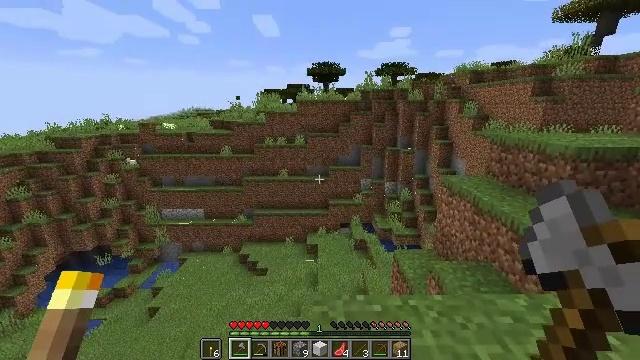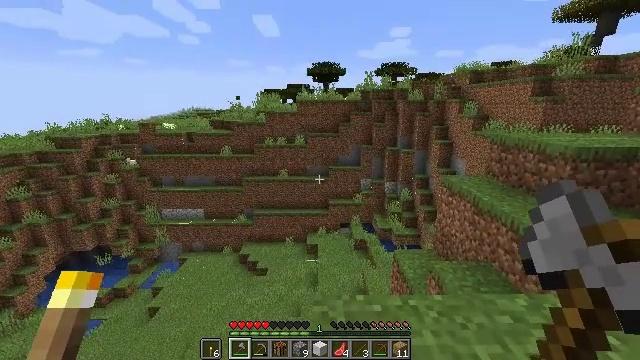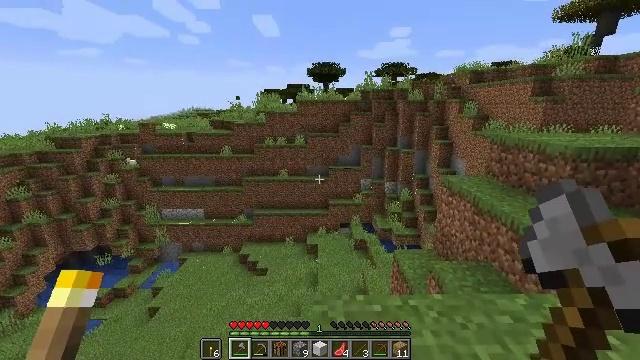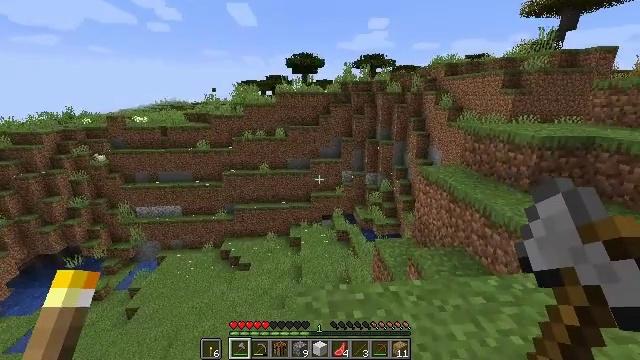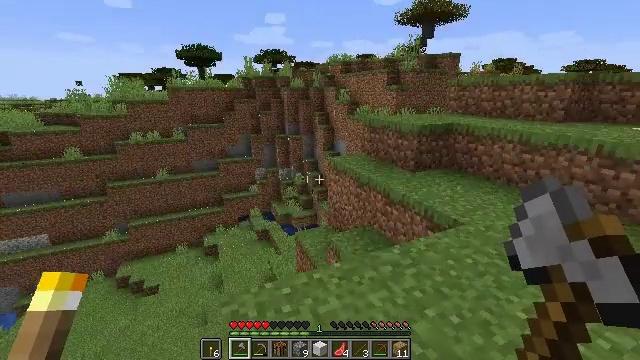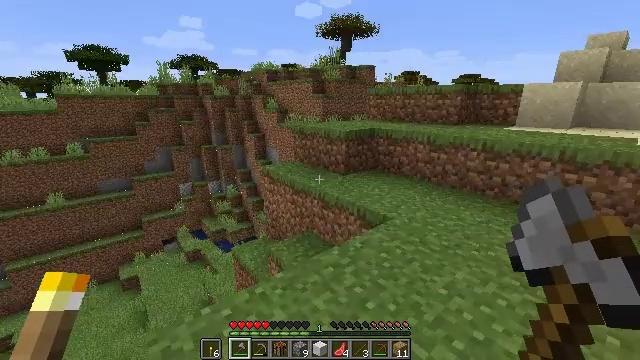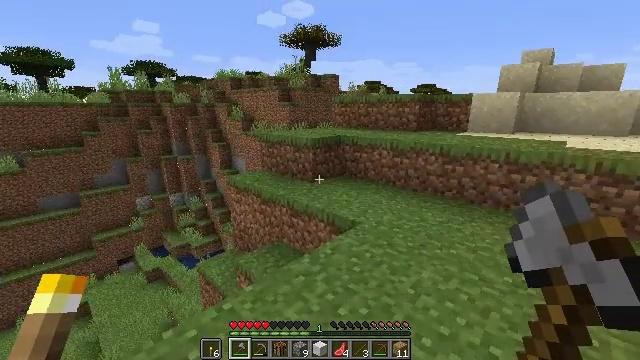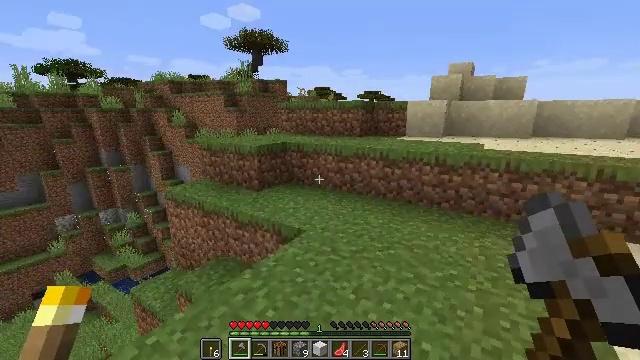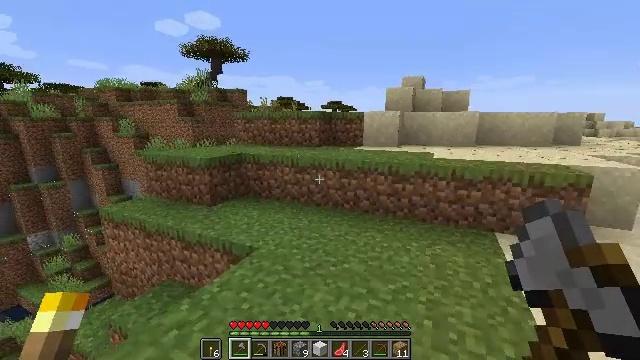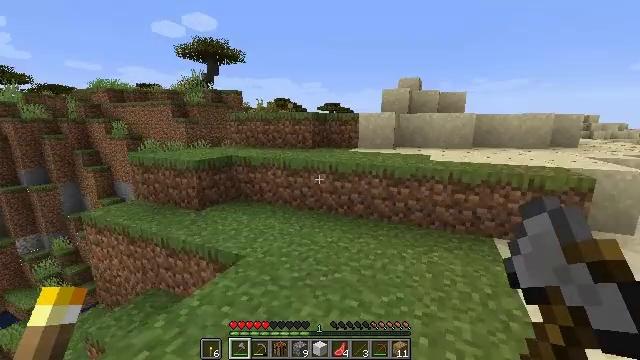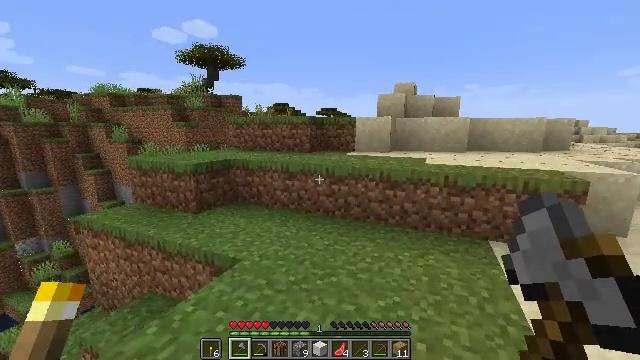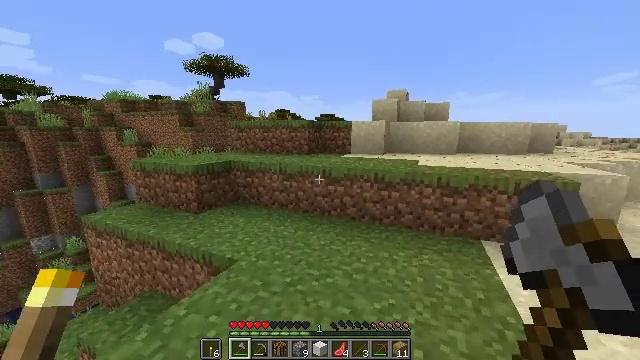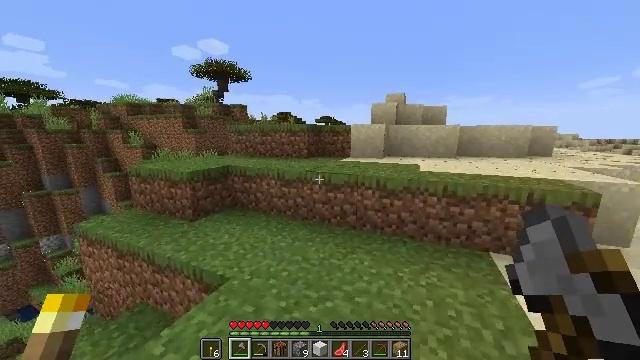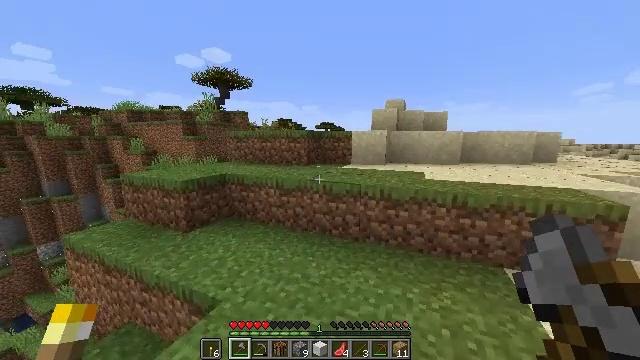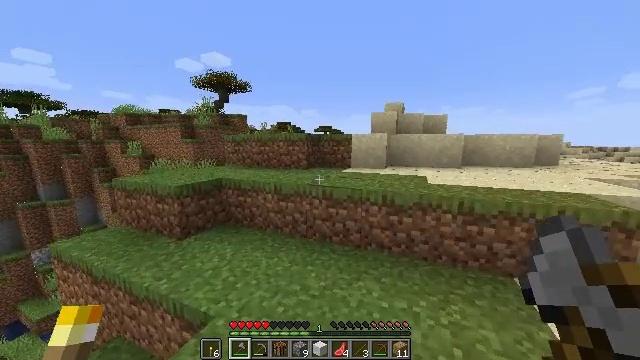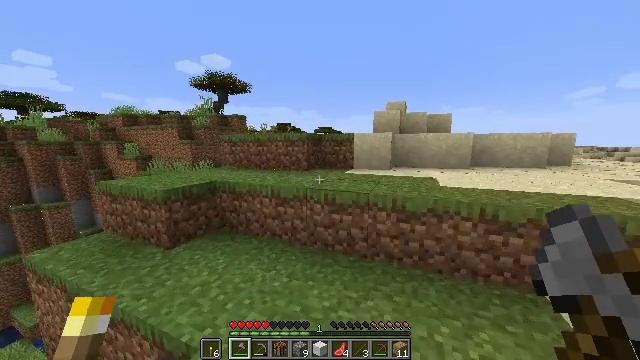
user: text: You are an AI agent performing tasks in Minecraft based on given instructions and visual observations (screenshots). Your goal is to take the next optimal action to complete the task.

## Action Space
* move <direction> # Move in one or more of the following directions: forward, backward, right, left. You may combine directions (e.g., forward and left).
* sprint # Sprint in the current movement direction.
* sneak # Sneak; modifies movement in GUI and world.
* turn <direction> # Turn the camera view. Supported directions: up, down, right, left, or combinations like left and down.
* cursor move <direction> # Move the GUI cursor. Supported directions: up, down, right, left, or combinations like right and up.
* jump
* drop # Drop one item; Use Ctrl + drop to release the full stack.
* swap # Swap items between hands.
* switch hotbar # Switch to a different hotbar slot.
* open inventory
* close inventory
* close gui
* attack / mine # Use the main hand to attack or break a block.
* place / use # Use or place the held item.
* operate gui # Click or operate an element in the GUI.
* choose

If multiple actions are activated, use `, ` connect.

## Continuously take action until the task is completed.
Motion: motion action
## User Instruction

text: Get an iron ingot by cooking iron ore.
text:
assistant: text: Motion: no_op
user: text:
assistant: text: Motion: no_op
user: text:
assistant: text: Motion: turn right and down
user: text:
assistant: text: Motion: turn right
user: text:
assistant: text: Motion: turn right and up
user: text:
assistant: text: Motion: move right, turn right and up
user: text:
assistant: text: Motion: move forward and move right, turn right and up
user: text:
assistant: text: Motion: move forward and move right, turn right and up
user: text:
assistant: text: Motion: move forward, sprint
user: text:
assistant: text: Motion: move forward, sprint
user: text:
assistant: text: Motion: move forward, sprint
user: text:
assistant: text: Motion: move forward, sprint
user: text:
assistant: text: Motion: move forward, sprint, turn up
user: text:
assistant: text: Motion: move forward, sprint
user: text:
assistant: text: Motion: move forward, sprint
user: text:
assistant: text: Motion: move forward, sprint
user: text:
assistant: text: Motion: move forward, sprint
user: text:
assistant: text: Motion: move forward, sprint
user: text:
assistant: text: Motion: move forward, sprint
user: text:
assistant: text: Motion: move forward, sprint, jump
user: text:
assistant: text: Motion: move forward, sprint, jump
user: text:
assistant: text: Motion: move forward and move right, sprint, jump
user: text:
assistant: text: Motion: move forward and move right, sprint, jump
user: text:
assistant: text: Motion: move forward and move right, sprint
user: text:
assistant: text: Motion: move forward and move right, sprint
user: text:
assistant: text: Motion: move forward and move right, sprint
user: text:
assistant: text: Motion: move forward, sprint
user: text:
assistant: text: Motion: move forward, sprint
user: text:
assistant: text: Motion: move forward, sprint
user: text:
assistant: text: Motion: move forward, sprint